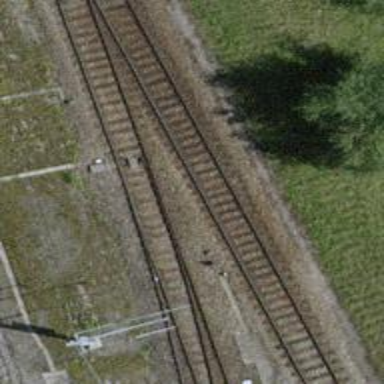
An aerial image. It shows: Railway siding with rails.